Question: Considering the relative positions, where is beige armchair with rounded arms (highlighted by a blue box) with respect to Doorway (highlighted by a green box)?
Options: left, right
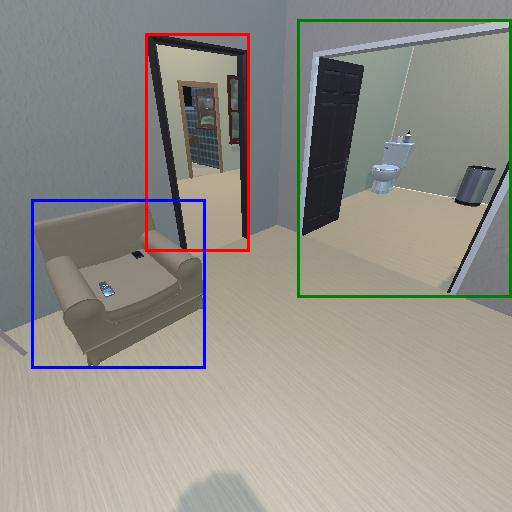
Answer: left